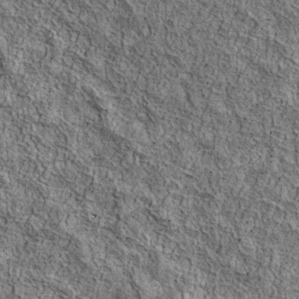
Label: non_frost